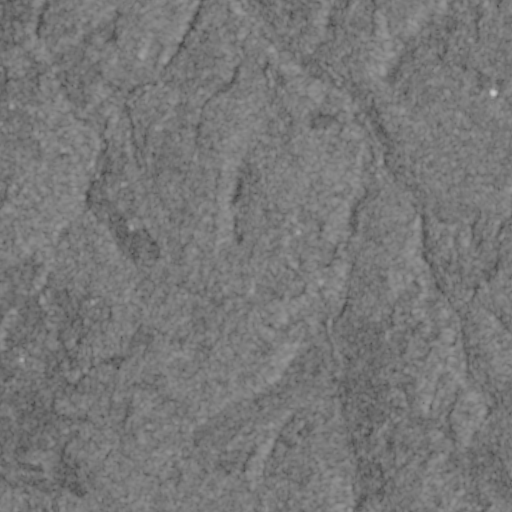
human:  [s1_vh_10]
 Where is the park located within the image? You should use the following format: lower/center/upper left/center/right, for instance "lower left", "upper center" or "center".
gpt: The park is located in the upper right of the image.
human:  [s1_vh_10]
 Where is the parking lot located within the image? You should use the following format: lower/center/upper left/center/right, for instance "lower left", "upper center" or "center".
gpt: The parking lot is located in the upper right of the image.
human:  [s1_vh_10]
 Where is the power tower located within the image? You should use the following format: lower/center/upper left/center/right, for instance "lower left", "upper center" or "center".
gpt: The power tower is located in the lower right of the image.
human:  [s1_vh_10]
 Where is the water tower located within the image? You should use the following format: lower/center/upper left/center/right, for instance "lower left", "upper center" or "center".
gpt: The water tower is located in the lower left of the image.
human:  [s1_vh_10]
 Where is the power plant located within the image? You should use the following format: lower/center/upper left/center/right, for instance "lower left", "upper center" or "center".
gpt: There is no power plant in the image.

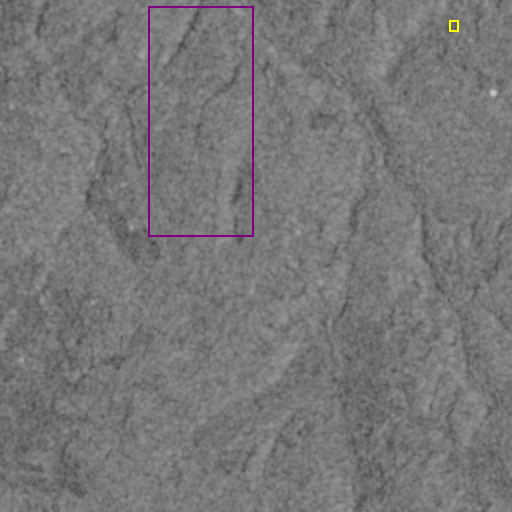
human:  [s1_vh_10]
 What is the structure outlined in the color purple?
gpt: The structure outlined in purple is a crop field.
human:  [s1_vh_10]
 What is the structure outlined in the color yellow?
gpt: The structure outlined in yellow is a park.
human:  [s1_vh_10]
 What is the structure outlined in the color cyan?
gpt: There is no cyan outline.